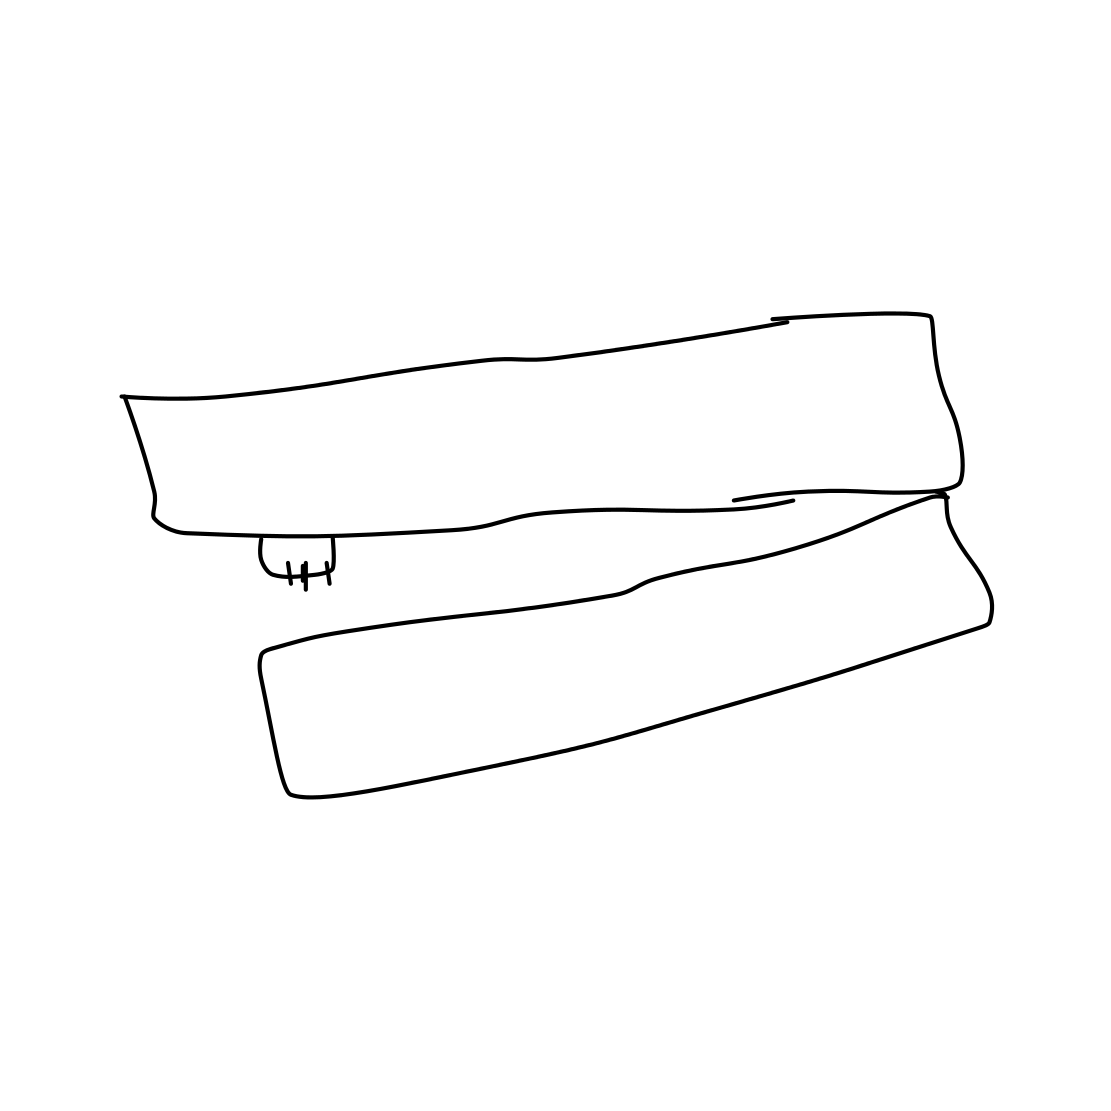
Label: stapler